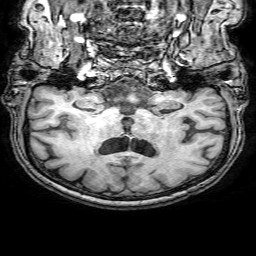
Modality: T1w
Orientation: sagittal
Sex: female
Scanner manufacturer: philips
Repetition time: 0.008268 s
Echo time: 0.00379 s